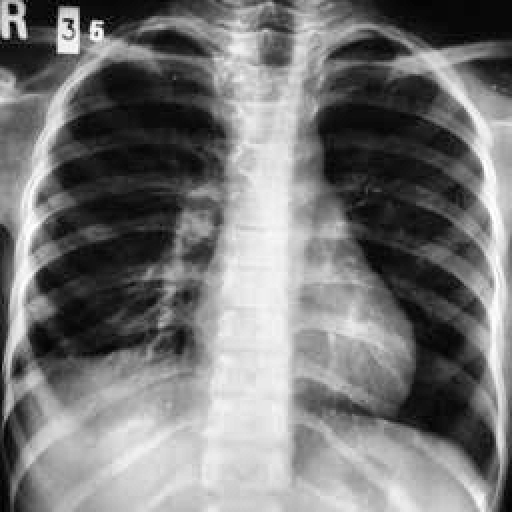
Finding: TUBERCULOSIS